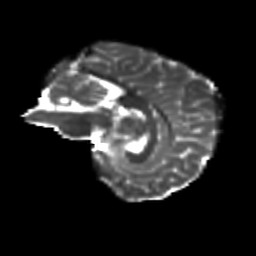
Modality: T2w
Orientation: sagittal
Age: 27
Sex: female
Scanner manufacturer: siemens
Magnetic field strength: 3 T
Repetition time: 8.6 s
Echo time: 0.095 s